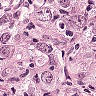
Metastatic tissue present: yes